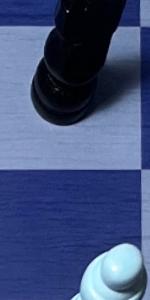
Label: Empty